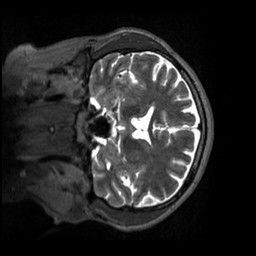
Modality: T2w
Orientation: coronal
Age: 45
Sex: female
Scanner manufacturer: siemens
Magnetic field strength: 3 T
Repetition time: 3.2 s
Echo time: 0.412 s